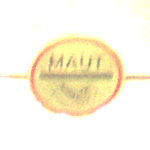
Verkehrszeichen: MautflichtigeStrecke
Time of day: SunriseSunset
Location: Outdoor (Nature)
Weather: PartlyCloudy
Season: NotSpecified
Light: Natural